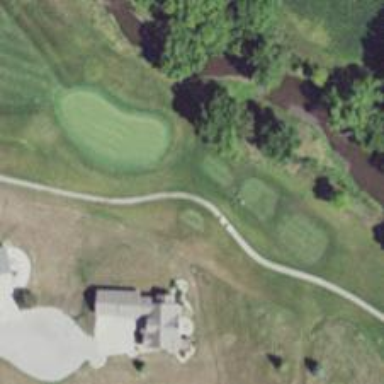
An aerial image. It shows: Path for both roads and golfers.